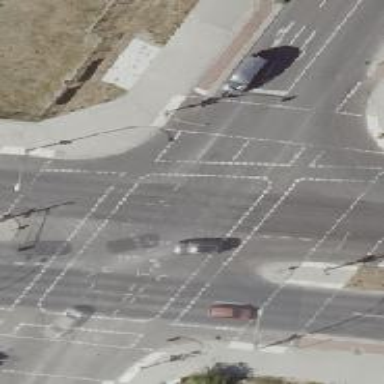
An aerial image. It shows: Asphalt footway with traffic signals crossing. Both the footway and cycleway have asphalt surfaces.